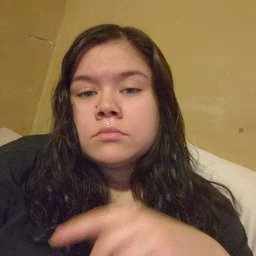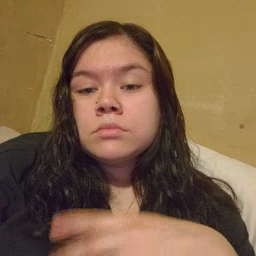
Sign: cry